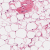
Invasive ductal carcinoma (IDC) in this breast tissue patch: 0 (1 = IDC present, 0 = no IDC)